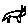
Label: cat